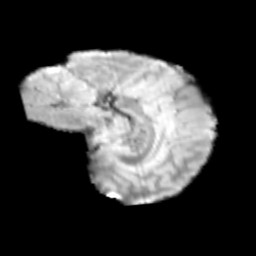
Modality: T2w
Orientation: sagittal
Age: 10
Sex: male
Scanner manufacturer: siemens
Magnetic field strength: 3 T
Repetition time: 3.8 s
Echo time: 0.07 s